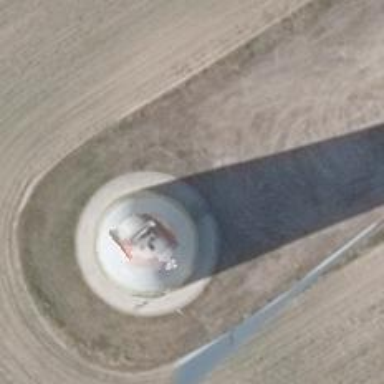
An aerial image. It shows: Wind generator powered by wind turbines.